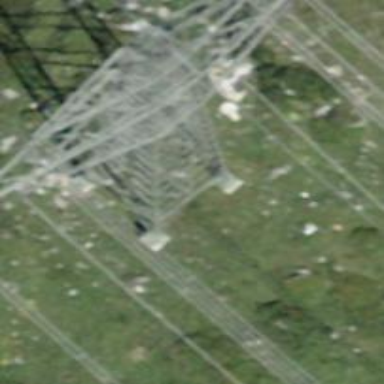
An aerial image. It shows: Power tower.